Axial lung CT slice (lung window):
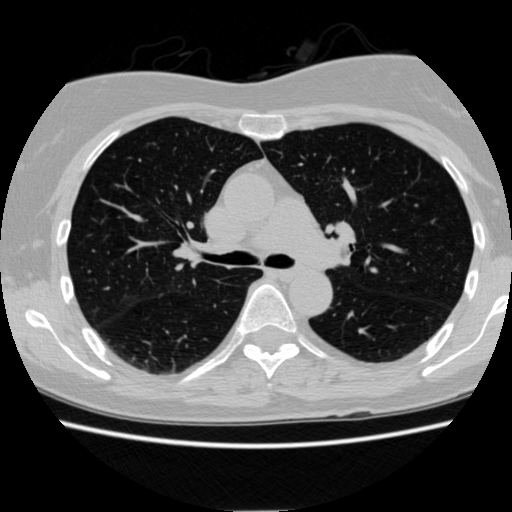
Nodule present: no